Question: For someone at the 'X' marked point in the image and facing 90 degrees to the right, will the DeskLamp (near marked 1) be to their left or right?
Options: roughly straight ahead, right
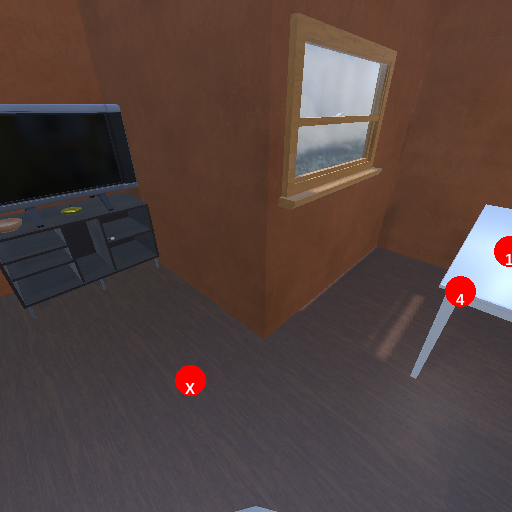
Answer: roughly straight ahead